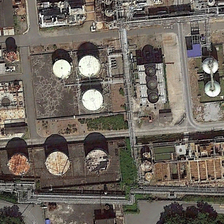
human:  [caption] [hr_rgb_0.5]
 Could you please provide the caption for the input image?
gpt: some storage tanks are in a factory near several green trees .

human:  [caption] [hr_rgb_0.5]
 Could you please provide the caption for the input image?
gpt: some storage tanks are in a factory near several green trees .

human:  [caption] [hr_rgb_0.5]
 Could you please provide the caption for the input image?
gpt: some storage tanks are in a factory near several green trees .

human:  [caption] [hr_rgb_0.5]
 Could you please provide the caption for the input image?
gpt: some storage tanks are in a factory near several green trees .

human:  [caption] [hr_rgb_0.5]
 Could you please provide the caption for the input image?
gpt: some storage tanks are in a factory near several green trees .